Question: I m currently developing an android app In which I m using firebse as DB.
I want to select a sepcific node and set It's password so how can I do that?
i used this code but it add another password attribute to the selected node.
this is the DB structure and i want to set password value of user toto.

'''
public void resetPassword(){
//setting connexion parameter
final Firebase ref = new Firebase("https://test.firebaseio.com/users");
Query query = ref.orderByChild("username").equalTo("toto");
Firebase statusRef =query.getRef().child("password");
statusRef.setValue("COMPLETED");
System.out.println("Hellooooo FBM ");
}
'''
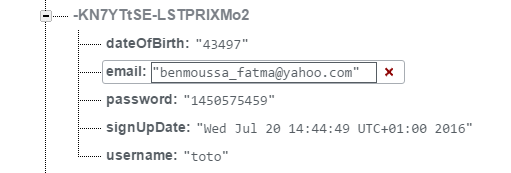
Answer: Your 'query' does not yet have the nodes that match that query. To get the matching nodes, you will have to attach a listener (as shown in the <URL>.
A quick example:
'''
public void resetPassword(){
//setting connexion parameter
final Firebase ref = new Firebase("https://test.firebaseio.com/users");
Query query = ref.orderByChild("username").equalTo("toto");
query.addListenerForSingleValueEvent(new ValueEventListener() {
@Override
public void onDataChange(DataSnapshot snapshot) {
for (DataSnapshot user: snapshot.getChildren()) {
Firebase statusRef = user.child("password").getRef();
statusRef.setValue("COMPLETED");
}
}
@Override
public void onCancelled(DatabaseError databaseError) {
Log.w(TAG, "getUser:onCancelled", databaseError.toException());
}
});
}
'''